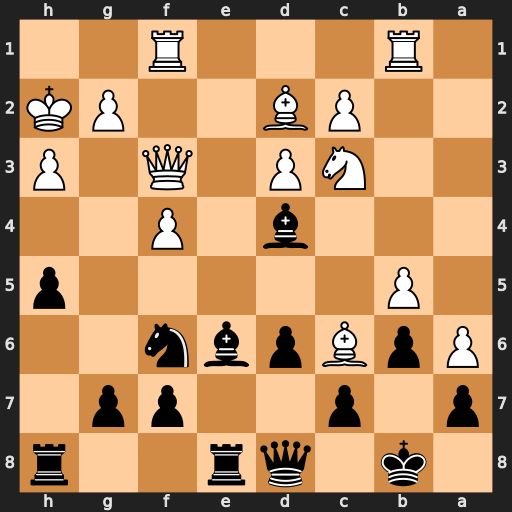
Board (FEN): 1k1qr2r/p1p2pp1/PpBpbn2/1P5p/3b1P2/2NP1Q1P/2PB2PK/1R3R2
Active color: b
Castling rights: -
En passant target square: -
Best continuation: Bg4 Qg3 h4 Qxg4 Nxg4+